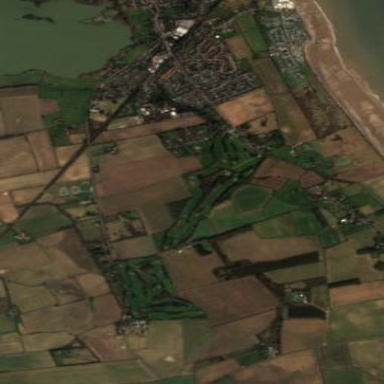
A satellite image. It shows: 18-hole golf course situated within leisure land.